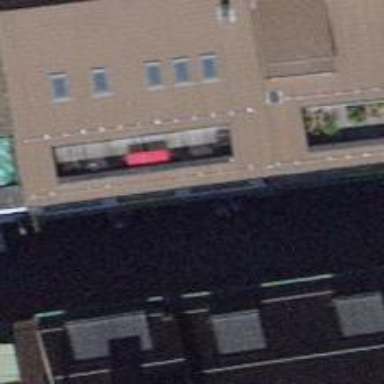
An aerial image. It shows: Clothing store.